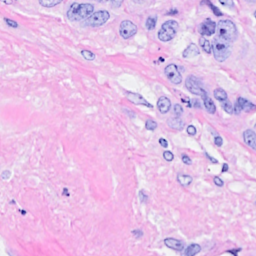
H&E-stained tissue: Breast